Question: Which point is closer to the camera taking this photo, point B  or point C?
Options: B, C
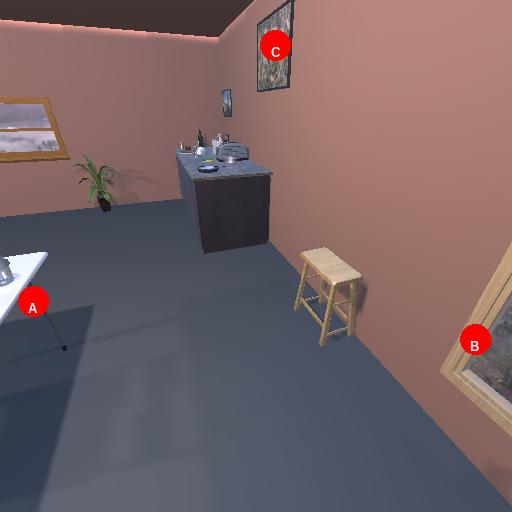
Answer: B